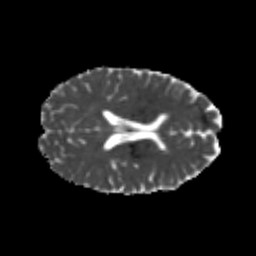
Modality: MD
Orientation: axial
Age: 23
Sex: female
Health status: healthy
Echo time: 0.074 s